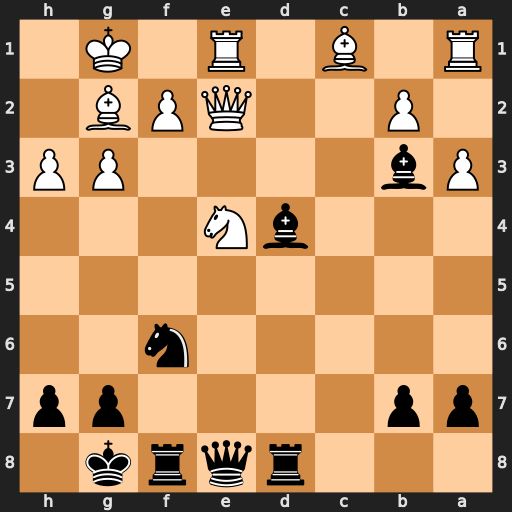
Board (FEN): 3rqrk1/pp4pp/5n2/8/3bN3/Pb4PP/1P2QPB1/R1B1R1K1
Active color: b
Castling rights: -
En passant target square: -
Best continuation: Nxe4 Bxe4 Rxf2 Qxf2 Bxf2+